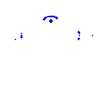
Particle: proton